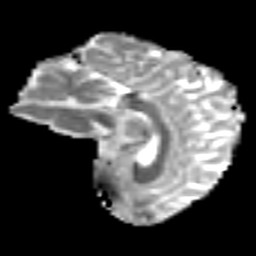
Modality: MD
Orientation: sagittal
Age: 33
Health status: ill
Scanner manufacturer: philips
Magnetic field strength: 3 T
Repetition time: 9 s
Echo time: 0.127 s